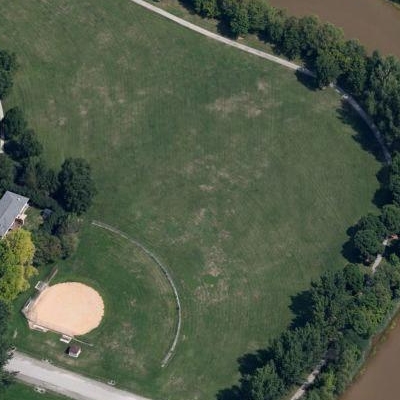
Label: Grass